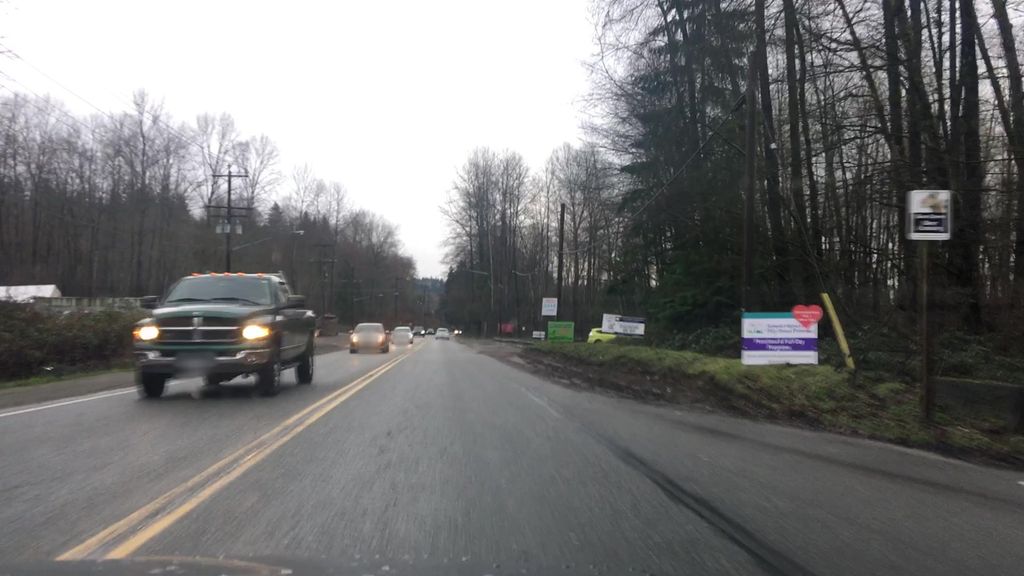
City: vancouver